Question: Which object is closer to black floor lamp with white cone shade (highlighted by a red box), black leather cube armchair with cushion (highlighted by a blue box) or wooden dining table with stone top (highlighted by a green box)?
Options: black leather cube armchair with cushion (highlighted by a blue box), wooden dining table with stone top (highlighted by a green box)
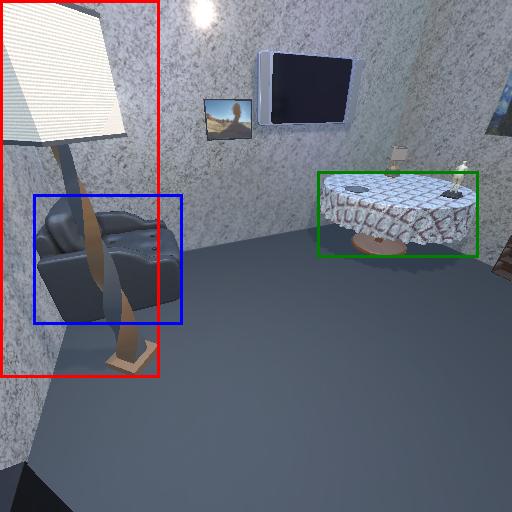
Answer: black leather cube armchair with cushion (highlighted by a blue box)